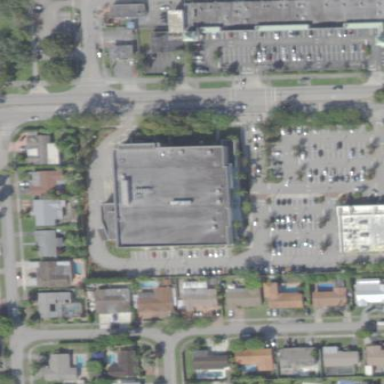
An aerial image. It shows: Supermarket located in building.